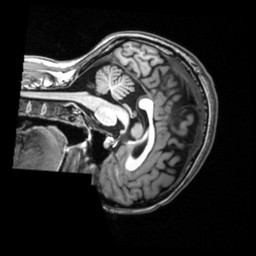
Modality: T1w
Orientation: sagittal
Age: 21
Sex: female
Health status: healthy
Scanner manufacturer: siemens
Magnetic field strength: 3 T
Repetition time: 2.53 s
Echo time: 0.00339 s